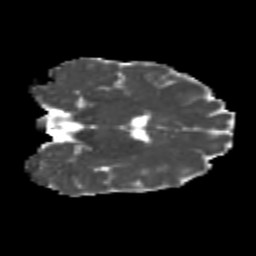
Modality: MD
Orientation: coronal
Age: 26
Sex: female
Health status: healthy
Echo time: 0.074 s